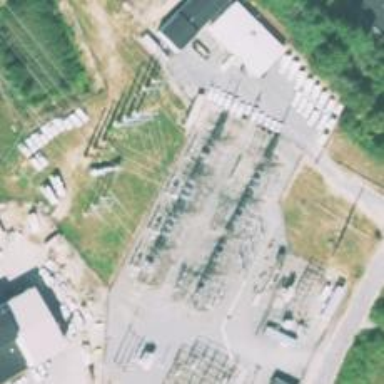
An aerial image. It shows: Switch for power supply.